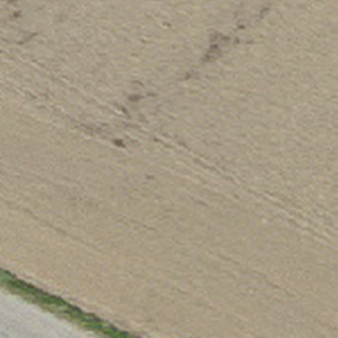
Label: other